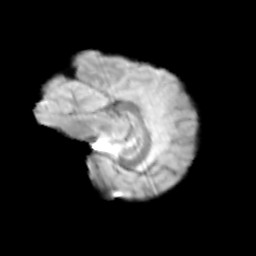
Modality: T2w
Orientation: sagittal
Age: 11
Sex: female
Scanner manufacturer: siemens
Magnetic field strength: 3 T
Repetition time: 3.8 s
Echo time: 0.07 s